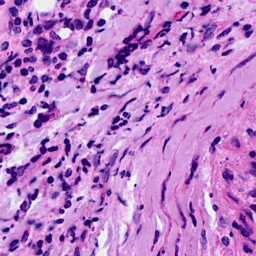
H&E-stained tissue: Breast